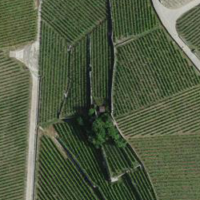
EUNIS habitat code: 40
Species observed at this site:
Podarcis muralis